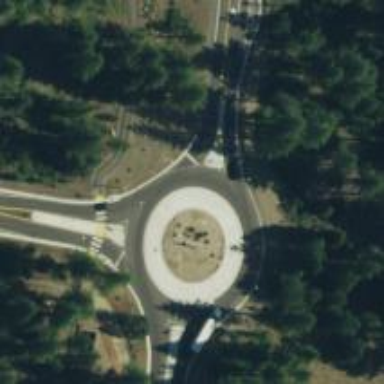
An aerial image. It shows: Primary highway with asphalt surface leading to roundabout.